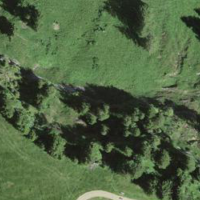
EUNIS habitat code: 44
Species observed at this site:
Dactylorhiza maculata